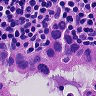
Metastatic tissue present: yes